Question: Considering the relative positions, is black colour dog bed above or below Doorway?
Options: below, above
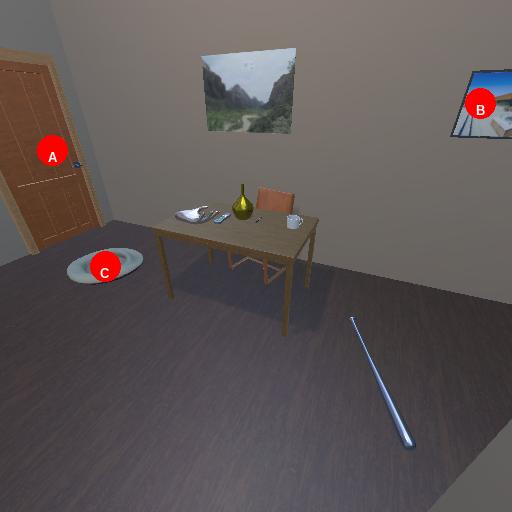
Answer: below